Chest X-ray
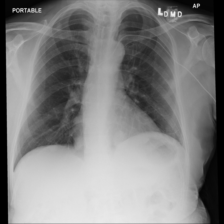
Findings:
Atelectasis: negative
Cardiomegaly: negative
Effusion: negative
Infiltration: negative
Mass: negative
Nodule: negative
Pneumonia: negative
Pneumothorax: negative
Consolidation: negative
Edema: negative
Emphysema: negative
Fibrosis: negative
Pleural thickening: negative
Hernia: negative